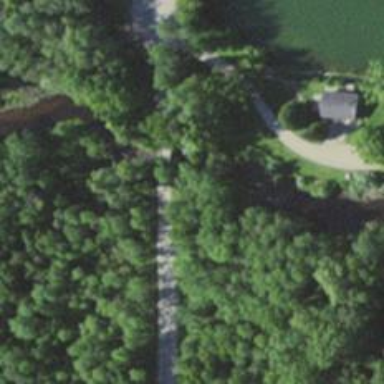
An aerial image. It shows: Service road that includes bridge.